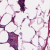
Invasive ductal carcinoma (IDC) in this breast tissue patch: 0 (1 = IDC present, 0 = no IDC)